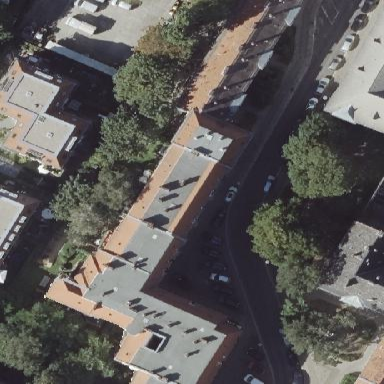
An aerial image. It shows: Building consisting of apartments with double saltbox roof shape.